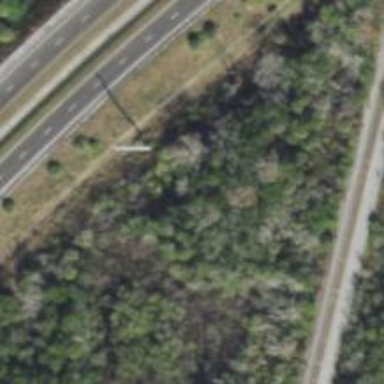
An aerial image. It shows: Power pole.